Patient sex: F
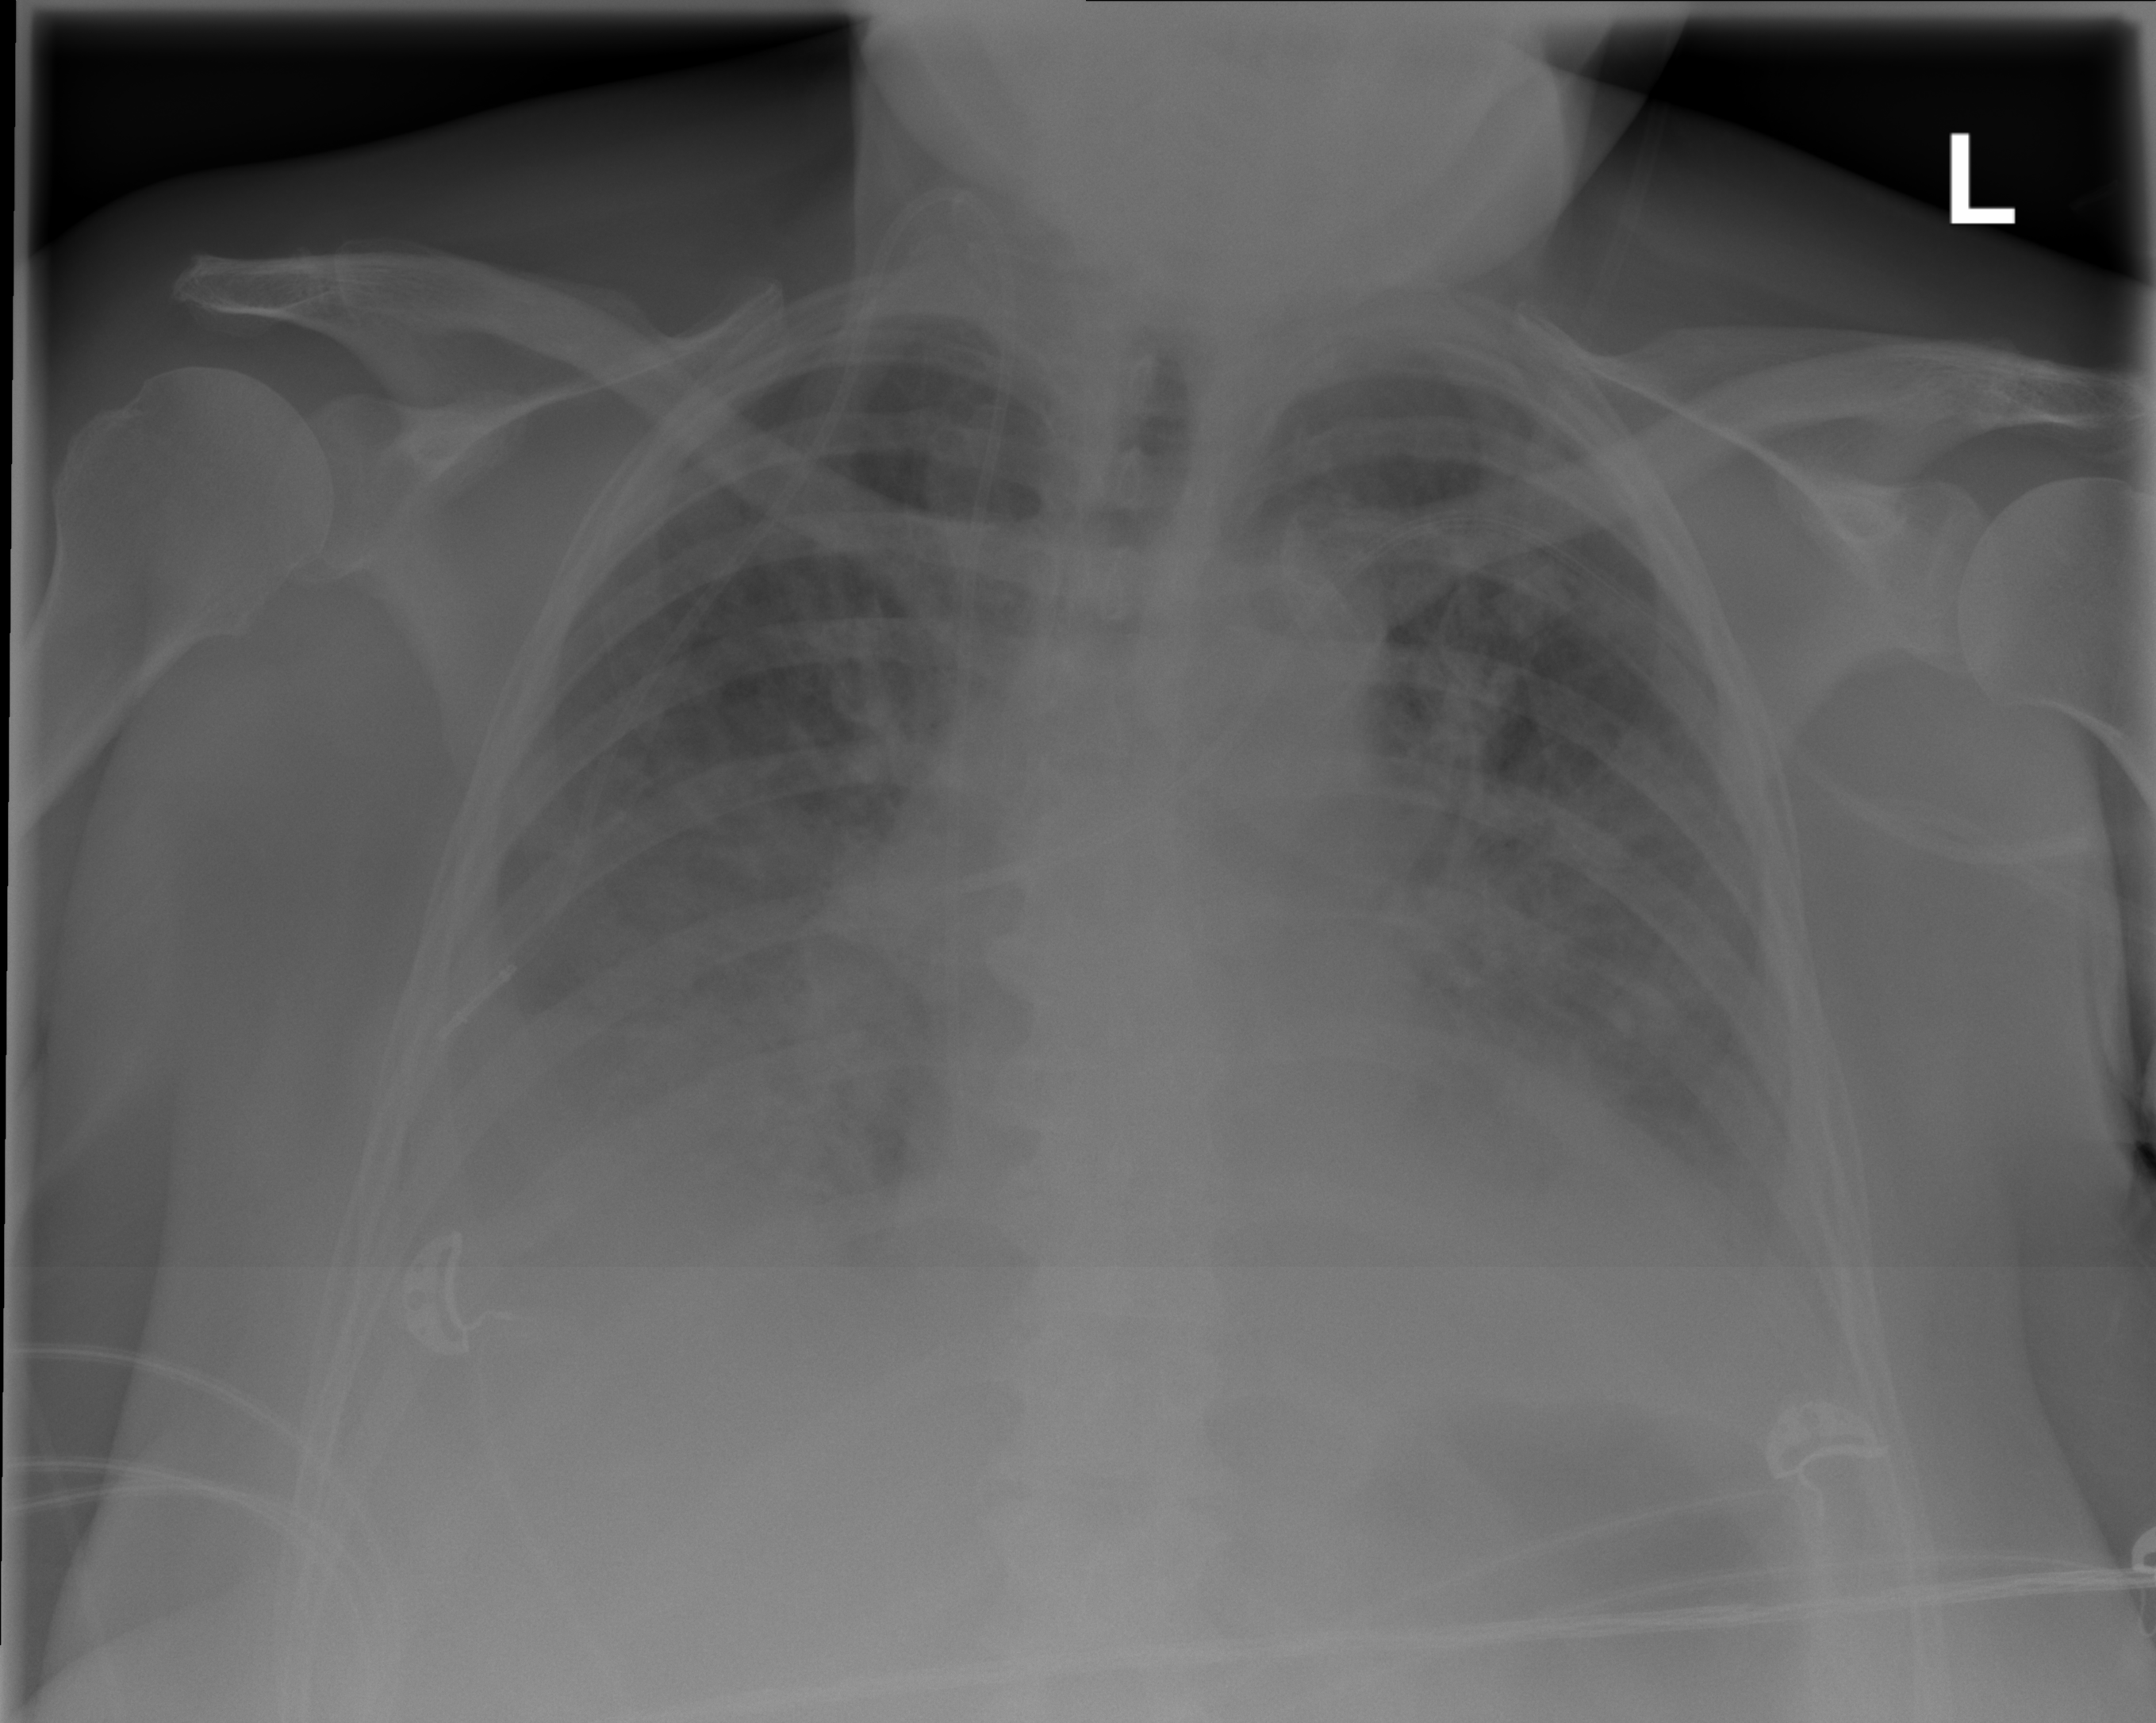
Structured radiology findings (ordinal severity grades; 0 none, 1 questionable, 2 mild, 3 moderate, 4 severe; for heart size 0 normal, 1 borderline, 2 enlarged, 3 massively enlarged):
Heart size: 2
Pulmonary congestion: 3
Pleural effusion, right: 3
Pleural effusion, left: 2
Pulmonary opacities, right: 2
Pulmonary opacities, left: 2
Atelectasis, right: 2
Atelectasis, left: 2